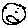
Label: smiley face